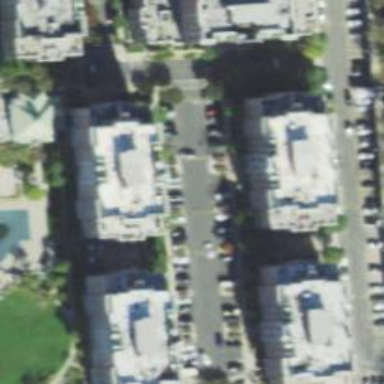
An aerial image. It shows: Unclassified road with separate sidewalk.